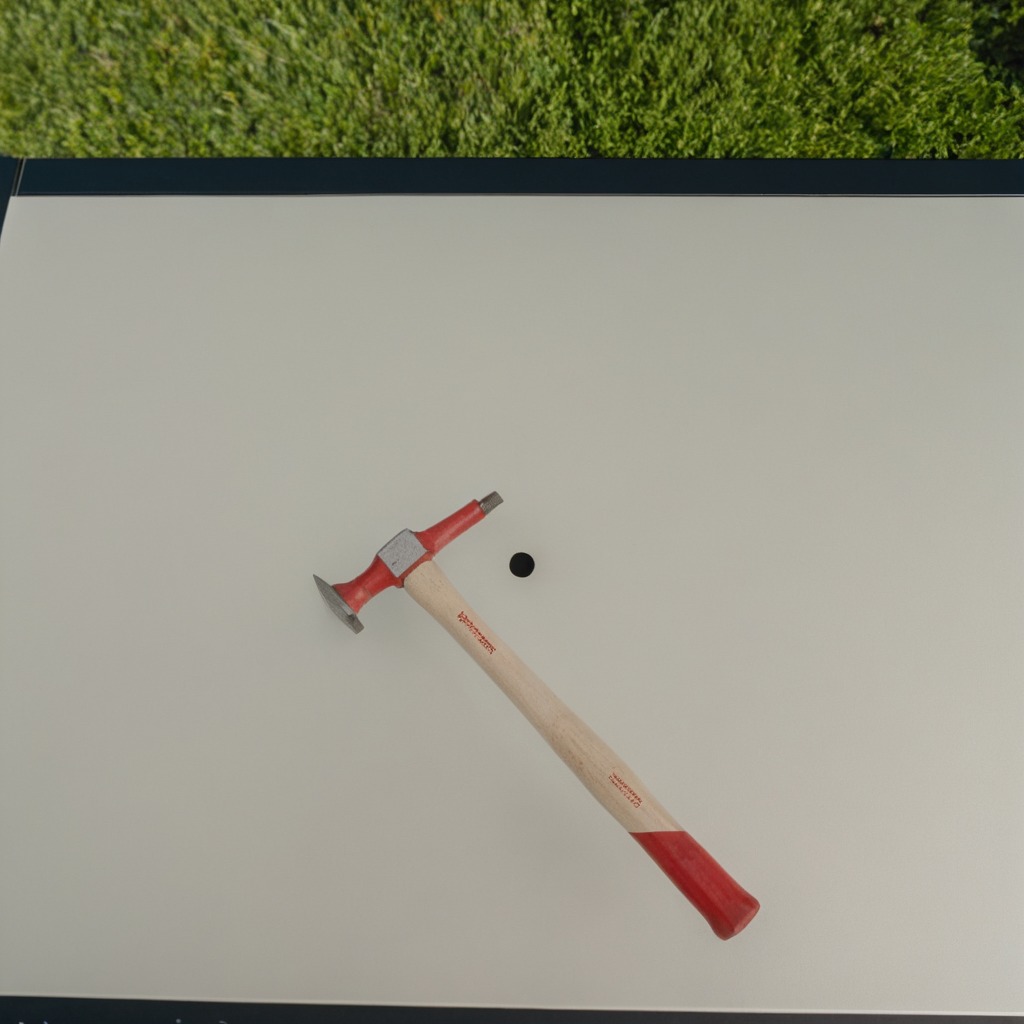
A hammer lies on the table.